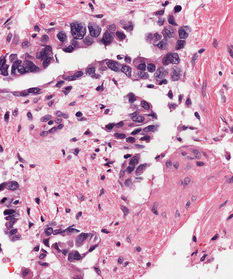
Tumor epithelial tissue: yes
Tumor-associated stroma tissue: yes
Normal tissue: no